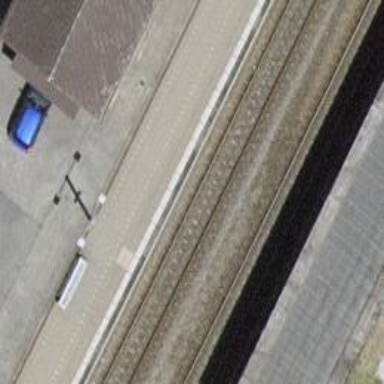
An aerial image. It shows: Public transport stop position along the railway.